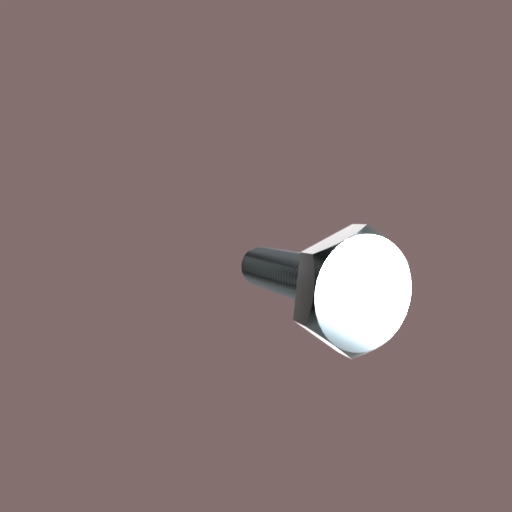
Label: bolt